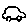
Label: car